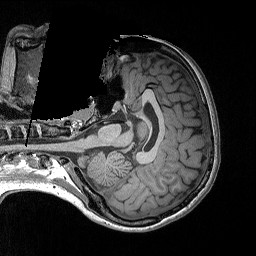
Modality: T1w
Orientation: axial
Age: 26
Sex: female